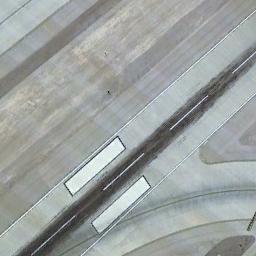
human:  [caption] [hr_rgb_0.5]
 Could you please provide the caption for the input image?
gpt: There is a concrete floor next to the runway  There are white short and thick signs on the runway .

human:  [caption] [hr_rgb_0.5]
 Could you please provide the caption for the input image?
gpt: The runway goes through the open area and two aiming point markings are on the runway .

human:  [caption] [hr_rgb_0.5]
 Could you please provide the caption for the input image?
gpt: The runway is on the bare land .

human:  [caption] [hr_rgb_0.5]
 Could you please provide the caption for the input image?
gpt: The runway is surrounded by open space .

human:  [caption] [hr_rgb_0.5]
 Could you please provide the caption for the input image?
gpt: There are empty land beside the runway .